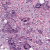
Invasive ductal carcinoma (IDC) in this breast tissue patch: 1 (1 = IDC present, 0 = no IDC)